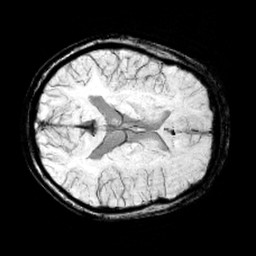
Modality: minIP
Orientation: axial
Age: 12
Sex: female
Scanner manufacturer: siemens
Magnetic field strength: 3 T
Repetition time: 0.027 s
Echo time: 0.02 s